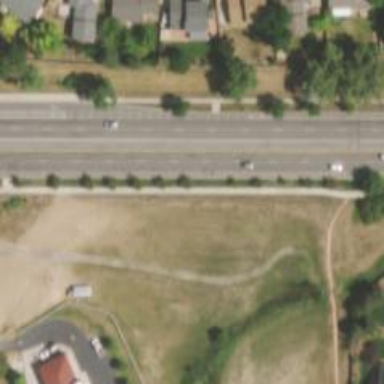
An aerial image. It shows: Secondary road.